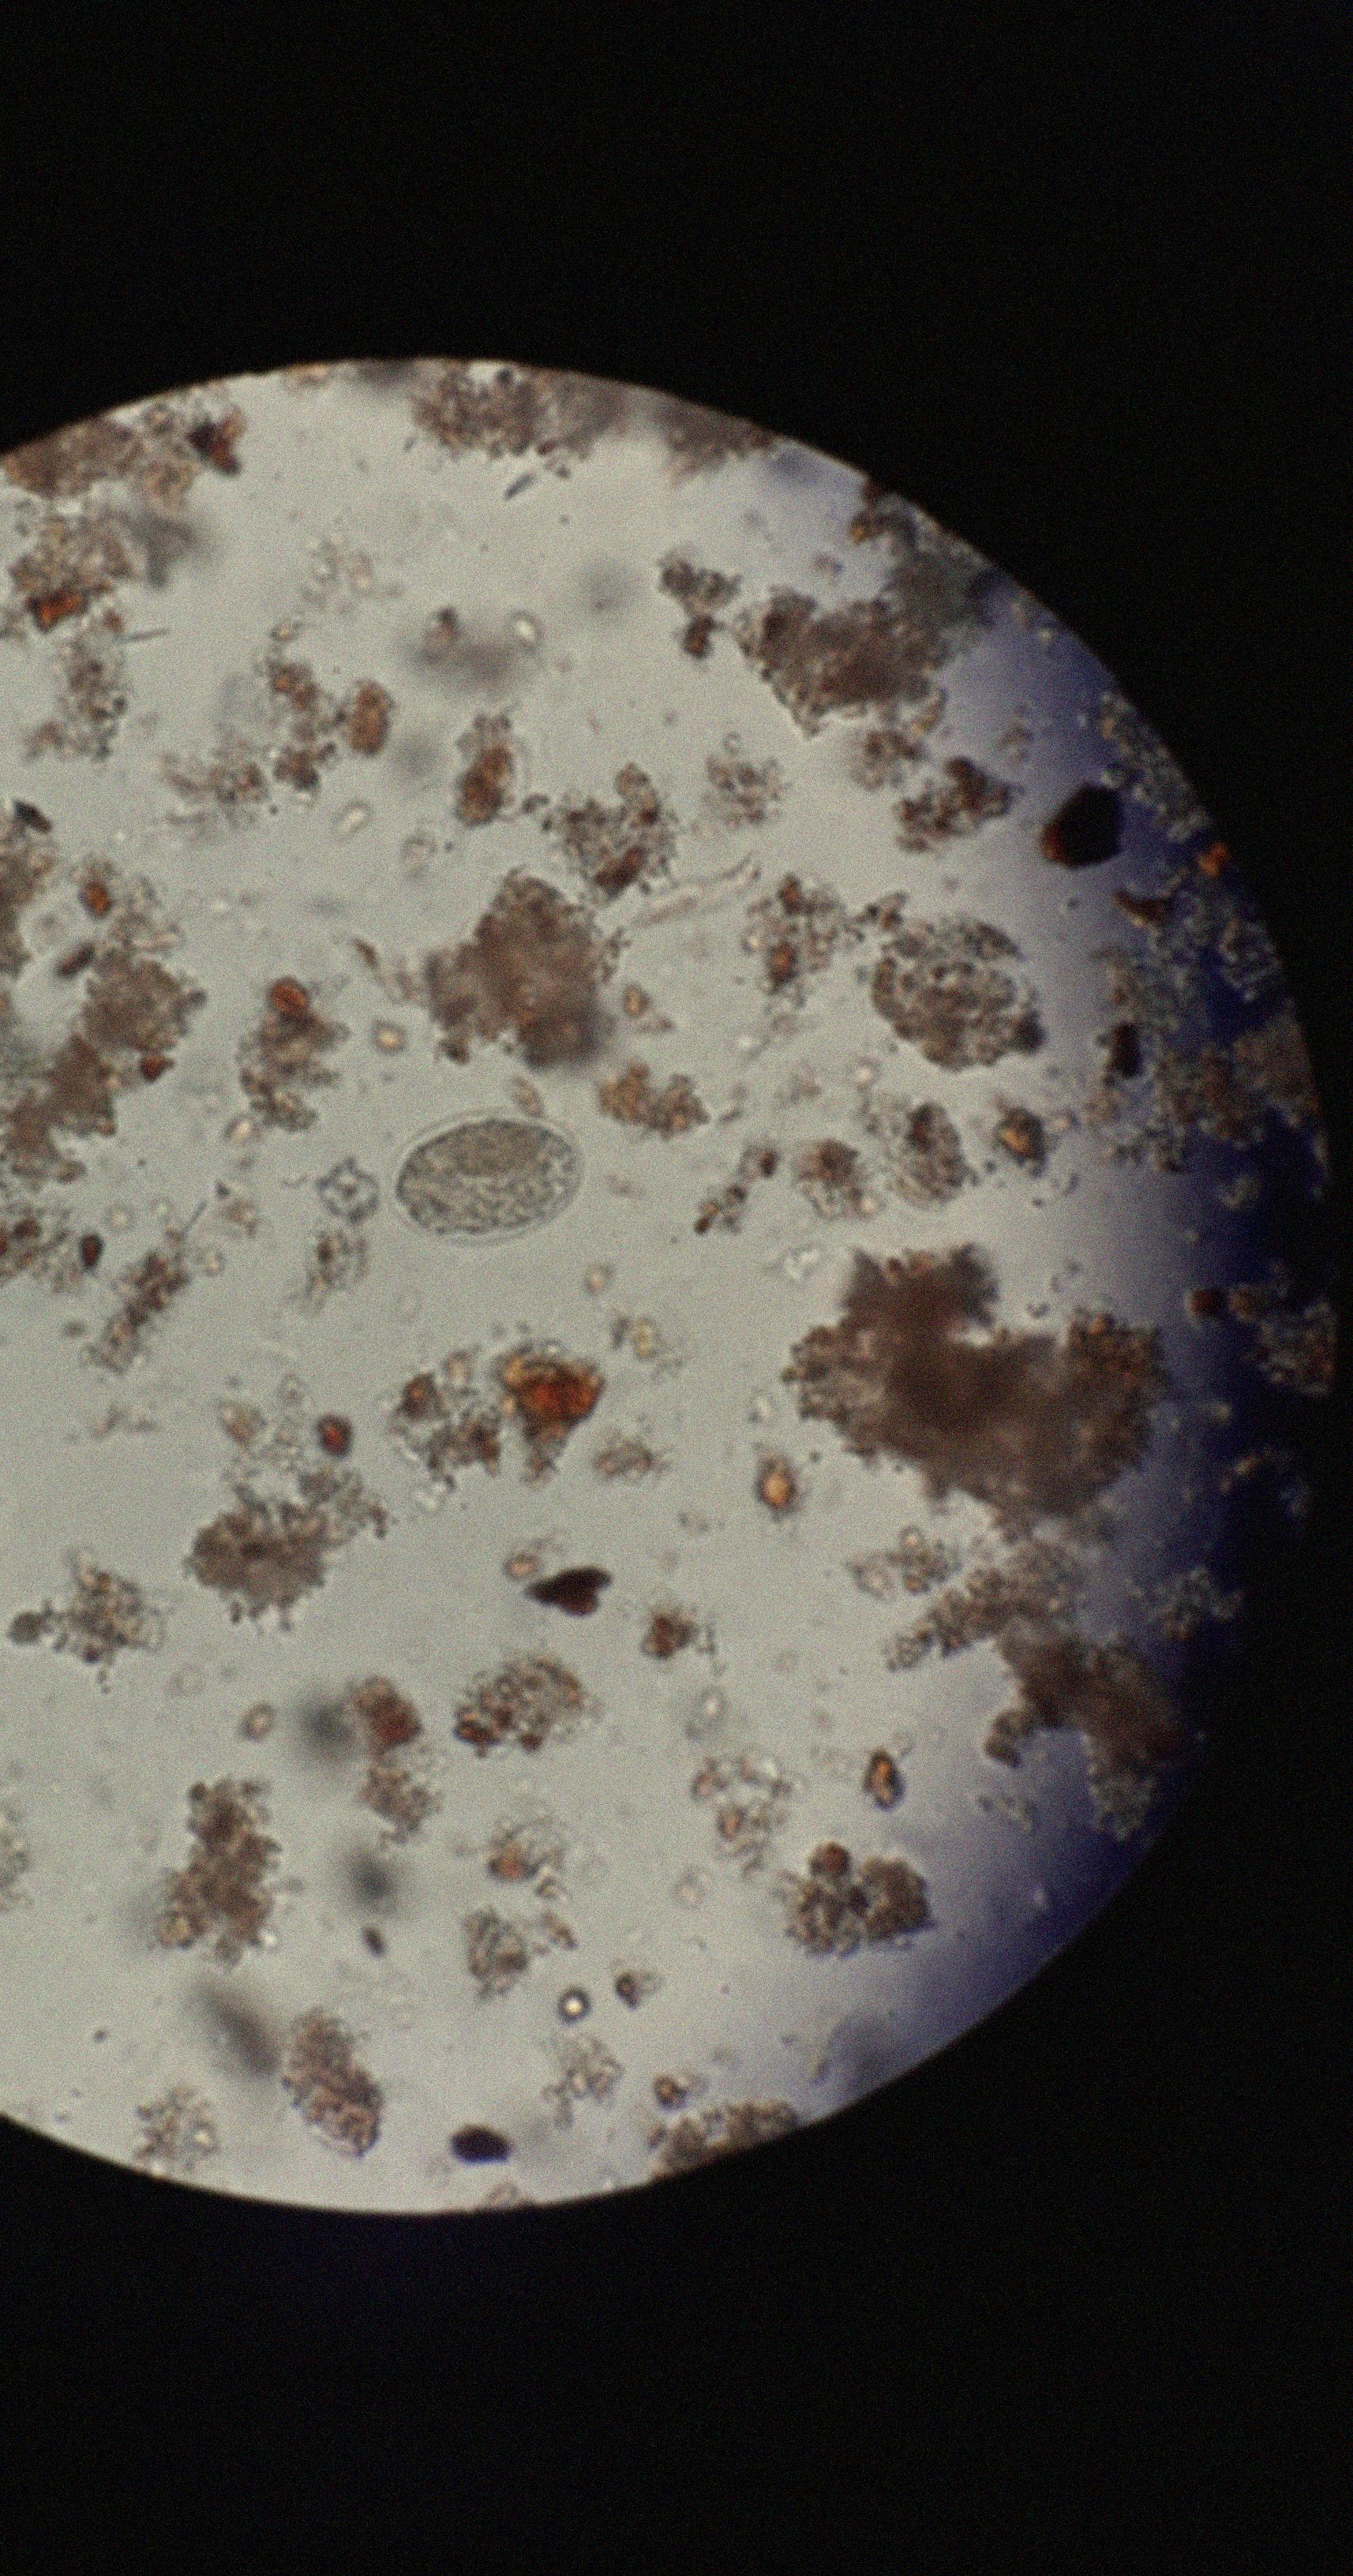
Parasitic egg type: Hookworm egg